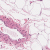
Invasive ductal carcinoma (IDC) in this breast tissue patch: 0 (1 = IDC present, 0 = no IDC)